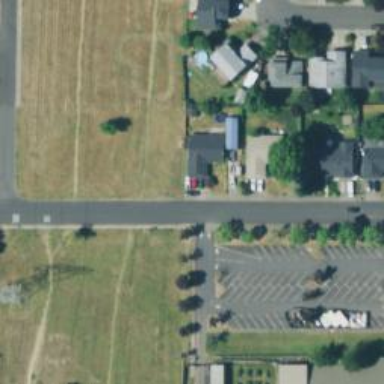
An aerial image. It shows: Tertiary road with sidewalk on the left.